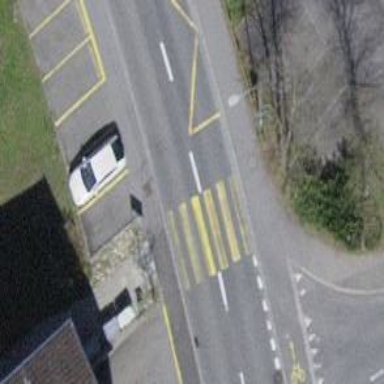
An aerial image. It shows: Uncontrolled zebra crossing on the road.